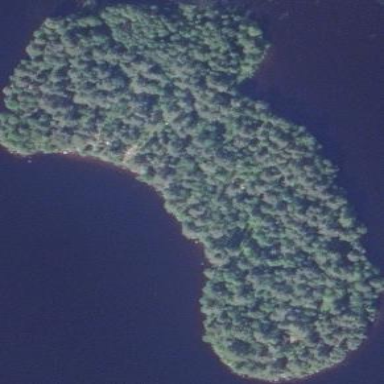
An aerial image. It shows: Islet.